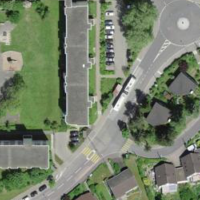
EUNIS habitat code: 54
Species observed at this site:
Coccothraustes coccothraustes